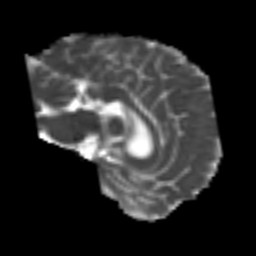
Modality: MD
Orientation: sagittal
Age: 44
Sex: female
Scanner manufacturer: siemens
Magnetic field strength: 3 T
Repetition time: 4.999 s
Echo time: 0.07946 s